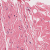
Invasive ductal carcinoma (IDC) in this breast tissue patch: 0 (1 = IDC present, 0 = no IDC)